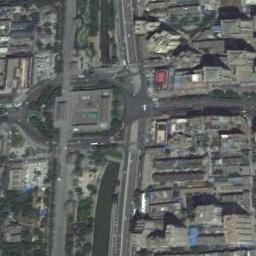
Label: roundabout